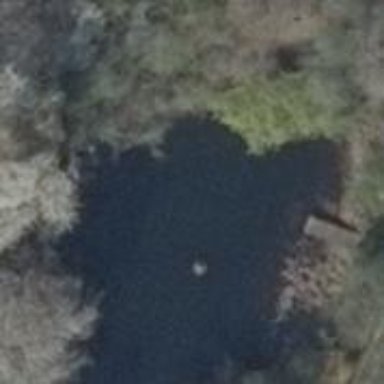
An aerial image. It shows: Serene pond surrounded by nature.